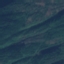
Land use / land cover: Forest